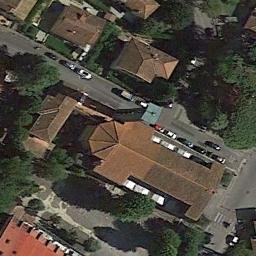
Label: church